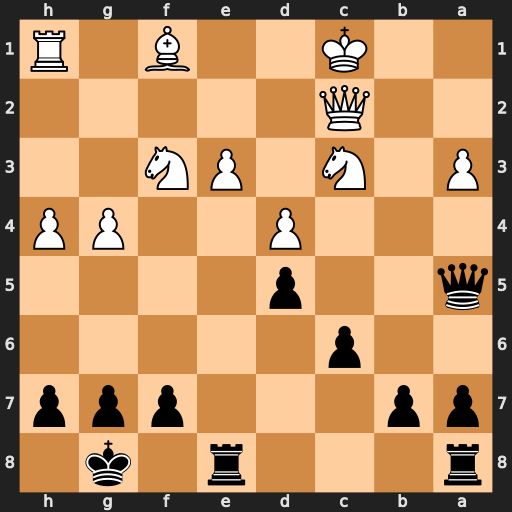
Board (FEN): r3r1k1/pp3ppp/2p5/q2p4/3P2PP/P1N1PN2/2Q5/2K2B1R
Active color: b
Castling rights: -
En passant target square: -
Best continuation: Rxe3 Nb1 Rxf3